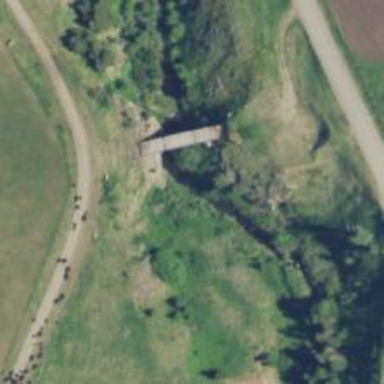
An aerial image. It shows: Footway on bridge.